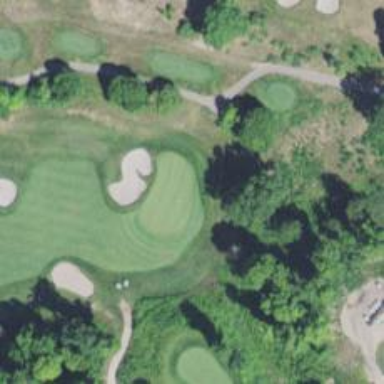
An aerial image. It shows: Golf hole.